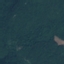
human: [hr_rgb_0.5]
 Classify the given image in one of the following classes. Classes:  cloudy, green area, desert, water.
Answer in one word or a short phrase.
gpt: green area